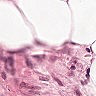
Metastatic tissue present: no